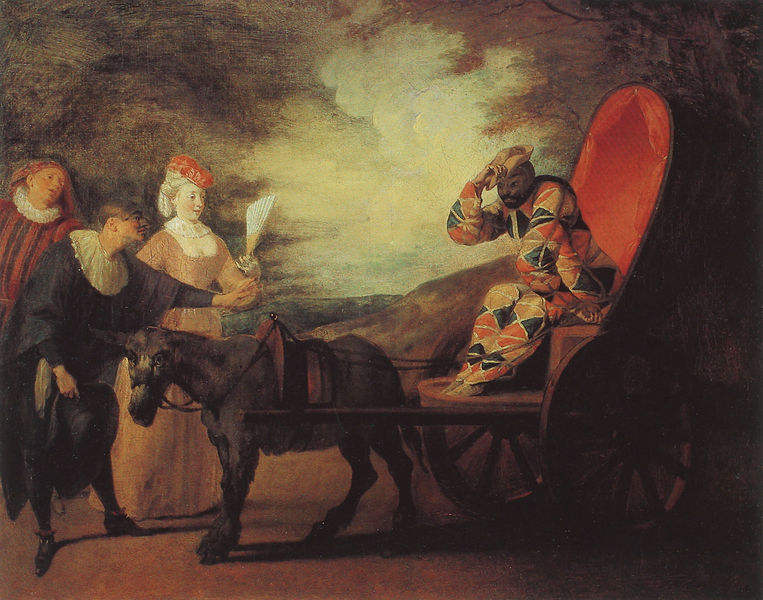
Titel: Kaiser Harlekin im Mond
Künstler: Jean-Antoine Watteau
Institution: Nantes, Musée des Beaux-Arts
Schlagwörter: blau, dunkel, gemälde, himmel, laub, mann, umhang, weiß, wolken, grün, frau, hell, hut, kleid, männer, schwarz, dame, rot, tier, wolke, fächer, herren, kappe, mütze, kragen, niederlande, kostüm, esel, genre, pony, sattel, zaumzeug, kutsche, van gogh, rad, wagen, sturm, narr, clown, maultier, verbeugung, harlekin